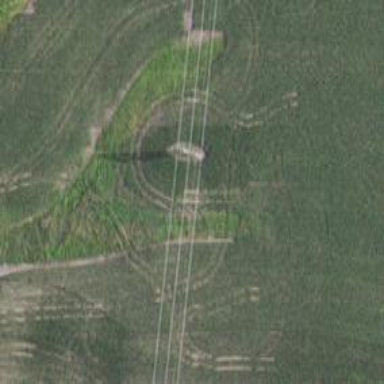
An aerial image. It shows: H-frame power tower design.